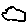
Label: cloud